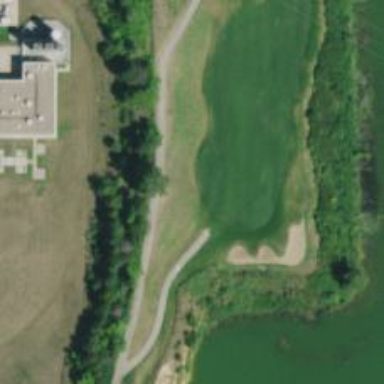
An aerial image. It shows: Golf hole.